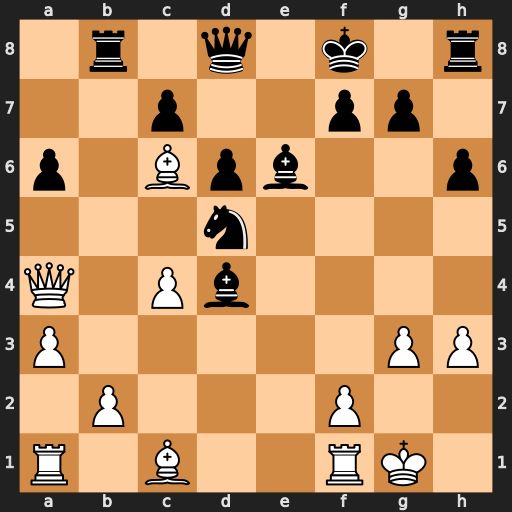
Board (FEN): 1r1q1k1r/2p2pp1/p1Bpb2p/3n4/Q1Pb4/P5PP/1P3P2/R1B2RK1
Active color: w
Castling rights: -
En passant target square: -
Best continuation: cxd5 Bxh3 Qxd4 Bxf1 Kxf1